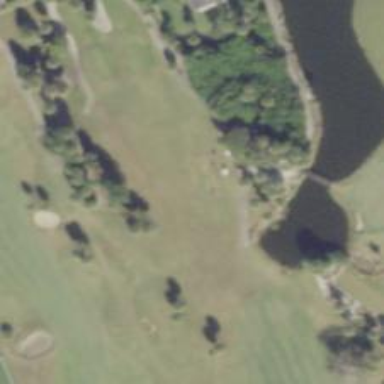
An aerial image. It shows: Path designated for golf carts.